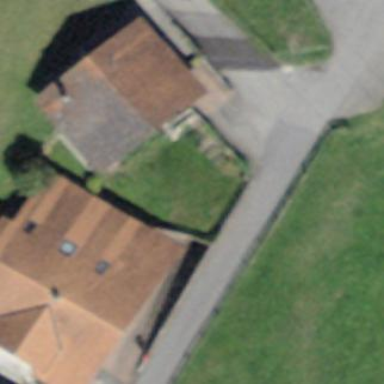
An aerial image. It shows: Garage building.